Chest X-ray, PA view. Patient: 21 years old, sex M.
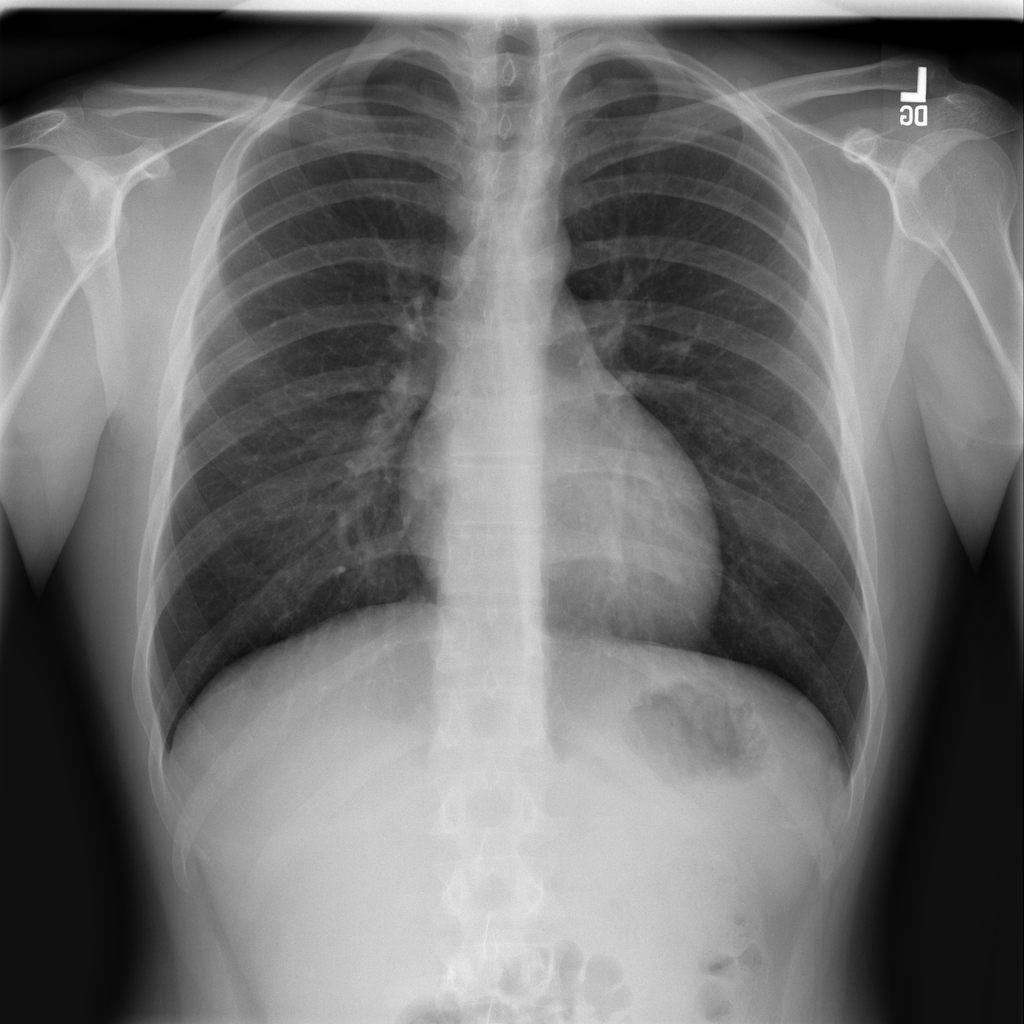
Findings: No Finding